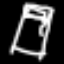
Label: bed